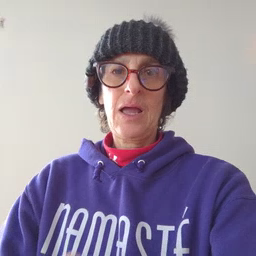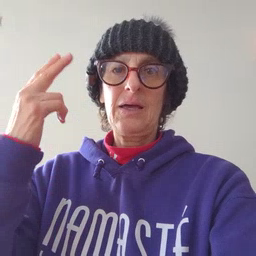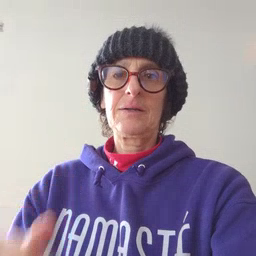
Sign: high